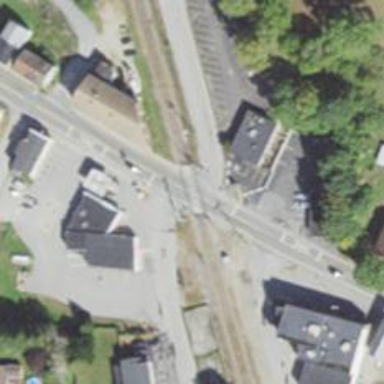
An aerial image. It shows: Railway level crossing.